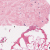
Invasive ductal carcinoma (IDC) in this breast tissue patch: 0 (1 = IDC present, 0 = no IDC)